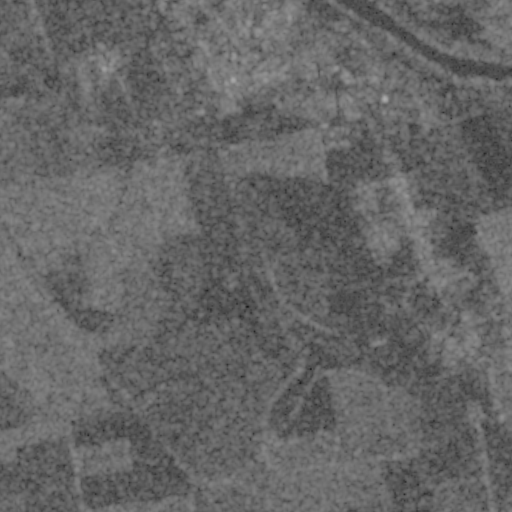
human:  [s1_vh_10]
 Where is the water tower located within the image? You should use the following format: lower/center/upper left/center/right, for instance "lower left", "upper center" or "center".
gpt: The water tower is located in the upper left of the image.
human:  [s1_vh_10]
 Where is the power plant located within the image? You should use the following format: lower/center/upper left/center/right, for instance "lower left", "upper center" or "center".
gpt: There is no power plant in the image.

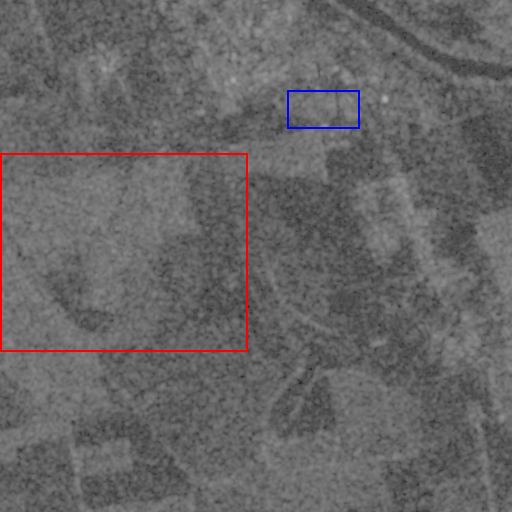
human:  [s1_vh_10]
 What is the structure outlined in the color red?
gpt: The structure outlined in red is a crop field.
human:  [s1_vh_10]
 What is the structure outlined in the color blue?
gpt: The structure outlined in blue is a park.
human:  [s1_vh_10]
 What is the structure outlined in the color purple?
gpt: There is no purple outline.